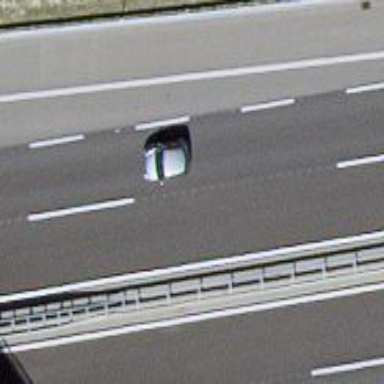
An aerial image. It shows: Asphalt motorway.